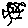
Label: bird